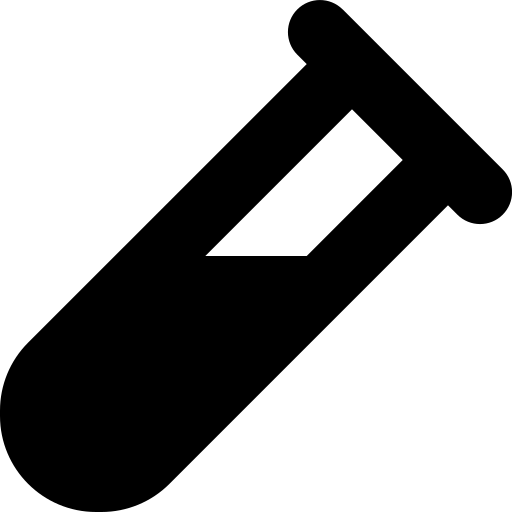
Tags: icon, FontAwesome, fa-icon, solid, vial